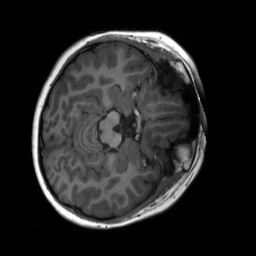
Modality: T1w
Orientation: axial
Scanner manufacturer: siemens
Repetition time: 2.3 s
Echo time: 0.00229 s